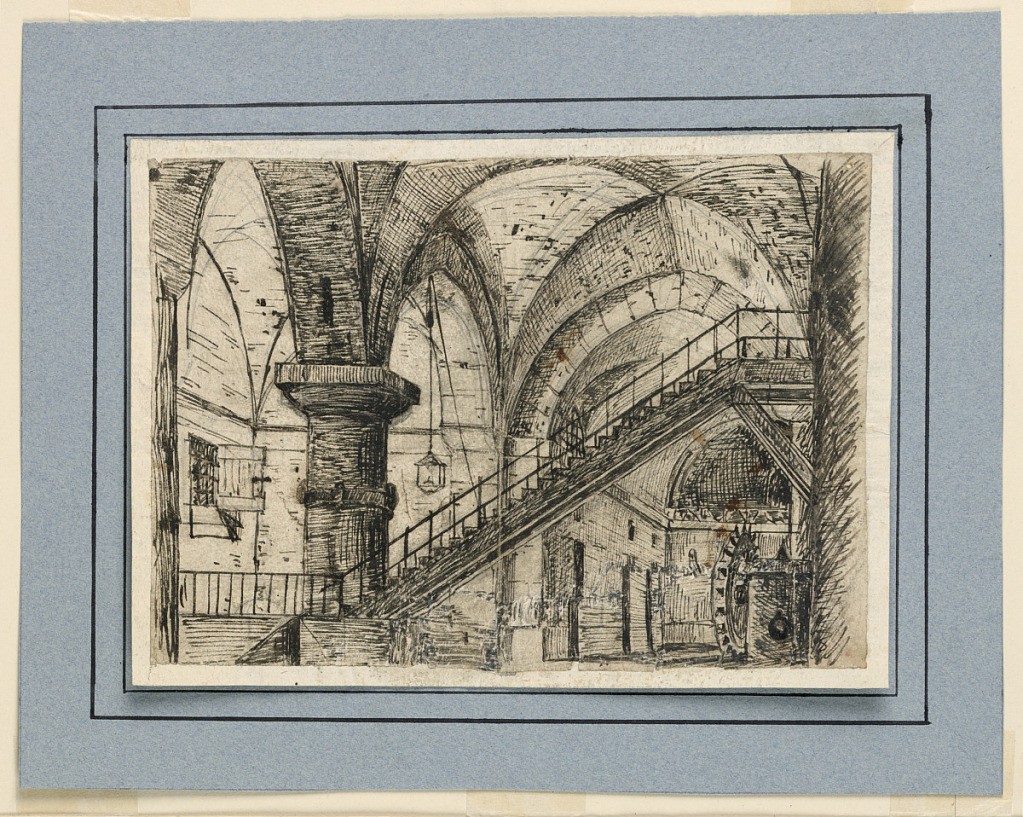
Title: Stage Design, Prison Interior
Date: early 18th century
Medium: Pen and ink on laid paper
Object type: Drawing
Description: Horizontal rectangle. High vaulted prison hall, stairs leading from left side toward right side upward, lantern in background to left.